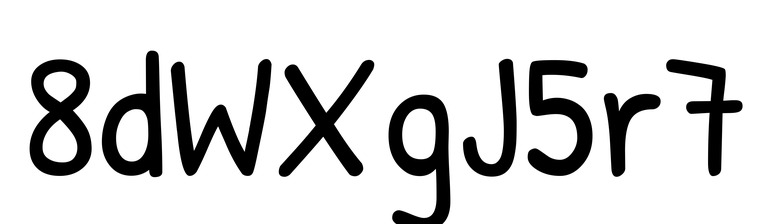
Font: PatrickHand-Regular